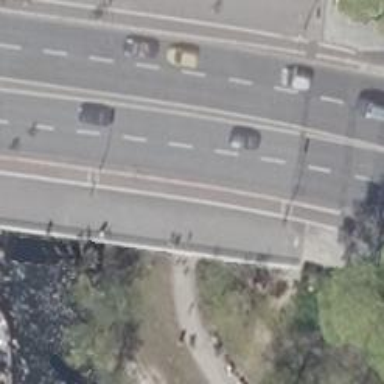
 there is cycle track separated from the road and asphalt sidewalk."